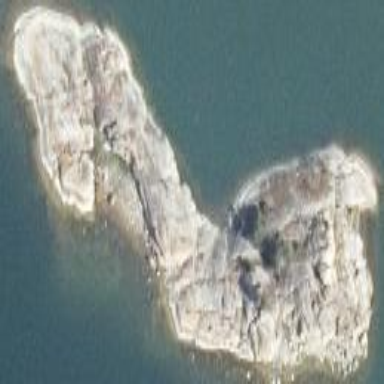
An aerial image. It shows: Landscape dominated by bare rock.